Question: I have the following network diagram:
'''
set.seed(1410)
df<-data.frame(
"site.x"=c(rep("a",4),rep("b",4),rep("c",4),rep("d",4)),
"site.y"=c(rep(c("e","f","g","h"),4)),
"bond.strength"=sample(1:100,16, replace=TRUE))
library(igraph)
df<-graph.data.frame(df)
V(df)$names <- c("a","b","c","d","e","f","g","h")
layOUT<-data.frame(x=c(rep(1,4),rep(2,4)),y=c(4:1,4:1))
E(df)[ bond.strength < 101 ]$color <- "red"
E(df)[ bond.strength < 67 ]$color <- "yellow"
E(df)[ bond.strength < 34 ]$color <- "green"
V(df)$color <- "white"
l<-as.matrix(layOUT)
plot(df,layout=l,vertex.size=10,vertex.label=V(df)$names,
edge.arrow.size=0.01,vertex.label.color = "black")
'''

and would like to adjust the size of the nodes using a matrix such as this:
'''
m<-matrix(data=c(25,0,15,0,35,0,5,0,0,10,0,5,0,19,0,44), nrow=2, ncol=8)
colnames(m)<-c("a","b","c","d","e","f","g","h")
row.names(m)<-c("site.x","site.y")
a b c d e f g h
site.x 25 15 35 5 0 0 0 0
site.y 0 0 0 0 10 5 19 44
'''
Any sugestions how I go about this?
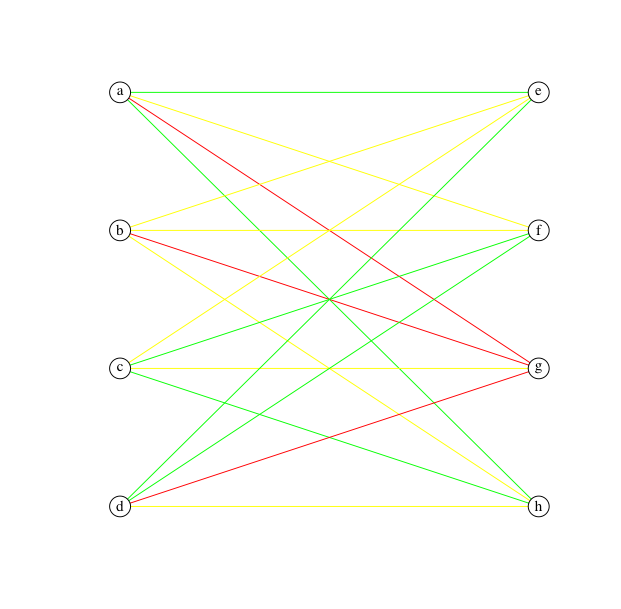
Answer: You could use
'''
node.size<-setNames(c(25, 15, 35, 5, 10, 5, 19, 44),c("a", "b","c", "d", "e", "f", "g", "h"))
plot(df,layout=l,vertex.label=V(df)$names,
edge.arrow.size=0.01,vertex.label.color = "black",vertex.size=node.size)
'''
so basically a named vector.
'''
plot(df,layout=l,vertex.label=V(df)$names,
edge.arrow.size=0.01,vertex.label.color = "black",vertex.size=as.matrix(node.size) )
'''
would also work

UPDATE:
If you need to use your 'm' matrix
'''
plot(df,layout=l,vertex.label=V(df)$names,
edge.arrow.size=0.01,vertex.label.color = "black",vertex.size=m[m!=0])
'''